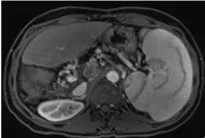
Response evaluation during the clinical course including changes in imaging and quantitative data. (H) Graphical depiction of the change in alpha-fetoprotein (AFP) over time.
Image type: radiology (mri)